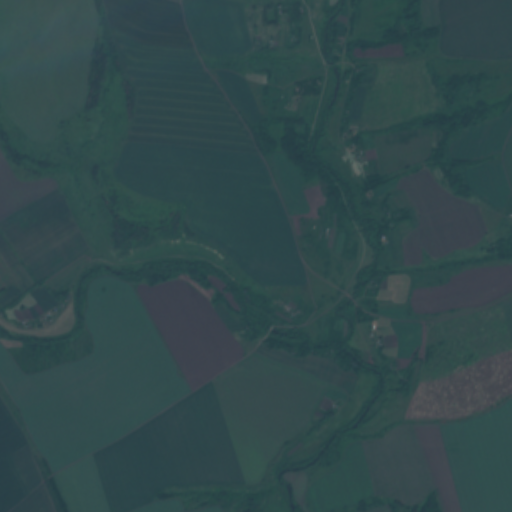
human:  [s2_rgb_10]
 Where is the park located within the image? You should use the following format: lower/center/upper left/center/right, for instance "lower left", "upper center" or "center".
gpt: The park is located in the upper center of the image.
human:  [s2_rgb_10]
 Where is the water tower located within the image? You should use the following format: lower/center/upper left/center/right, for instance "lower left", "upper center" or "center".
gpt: The water tower is located in the upper center of the image.
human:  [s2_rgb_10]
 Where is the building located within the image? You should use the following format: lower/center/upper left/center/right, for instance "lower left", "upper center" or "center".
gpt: There is no building in the image.